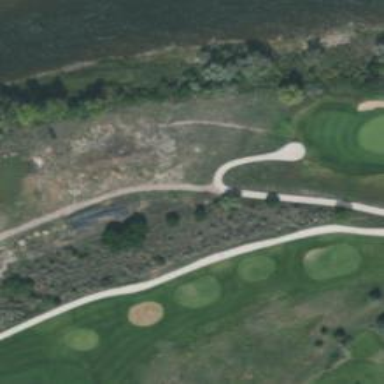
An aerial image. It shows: Path designated as golf cartpath. This is Golf Cart Path.